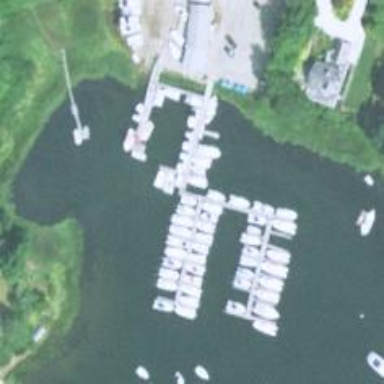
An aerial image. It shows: Pier with mooring facilities.